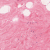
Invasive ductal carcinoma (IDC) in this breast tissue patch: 0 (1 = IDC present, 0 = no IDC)